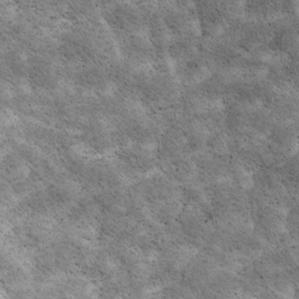
Label: non_frost